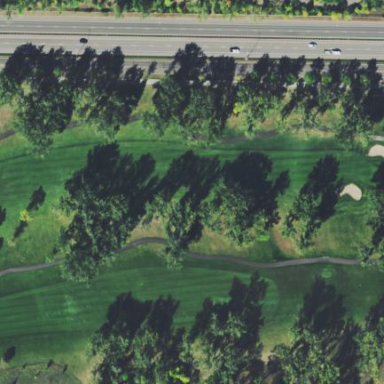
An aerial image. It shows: Golf fairway in the image.